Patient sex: M
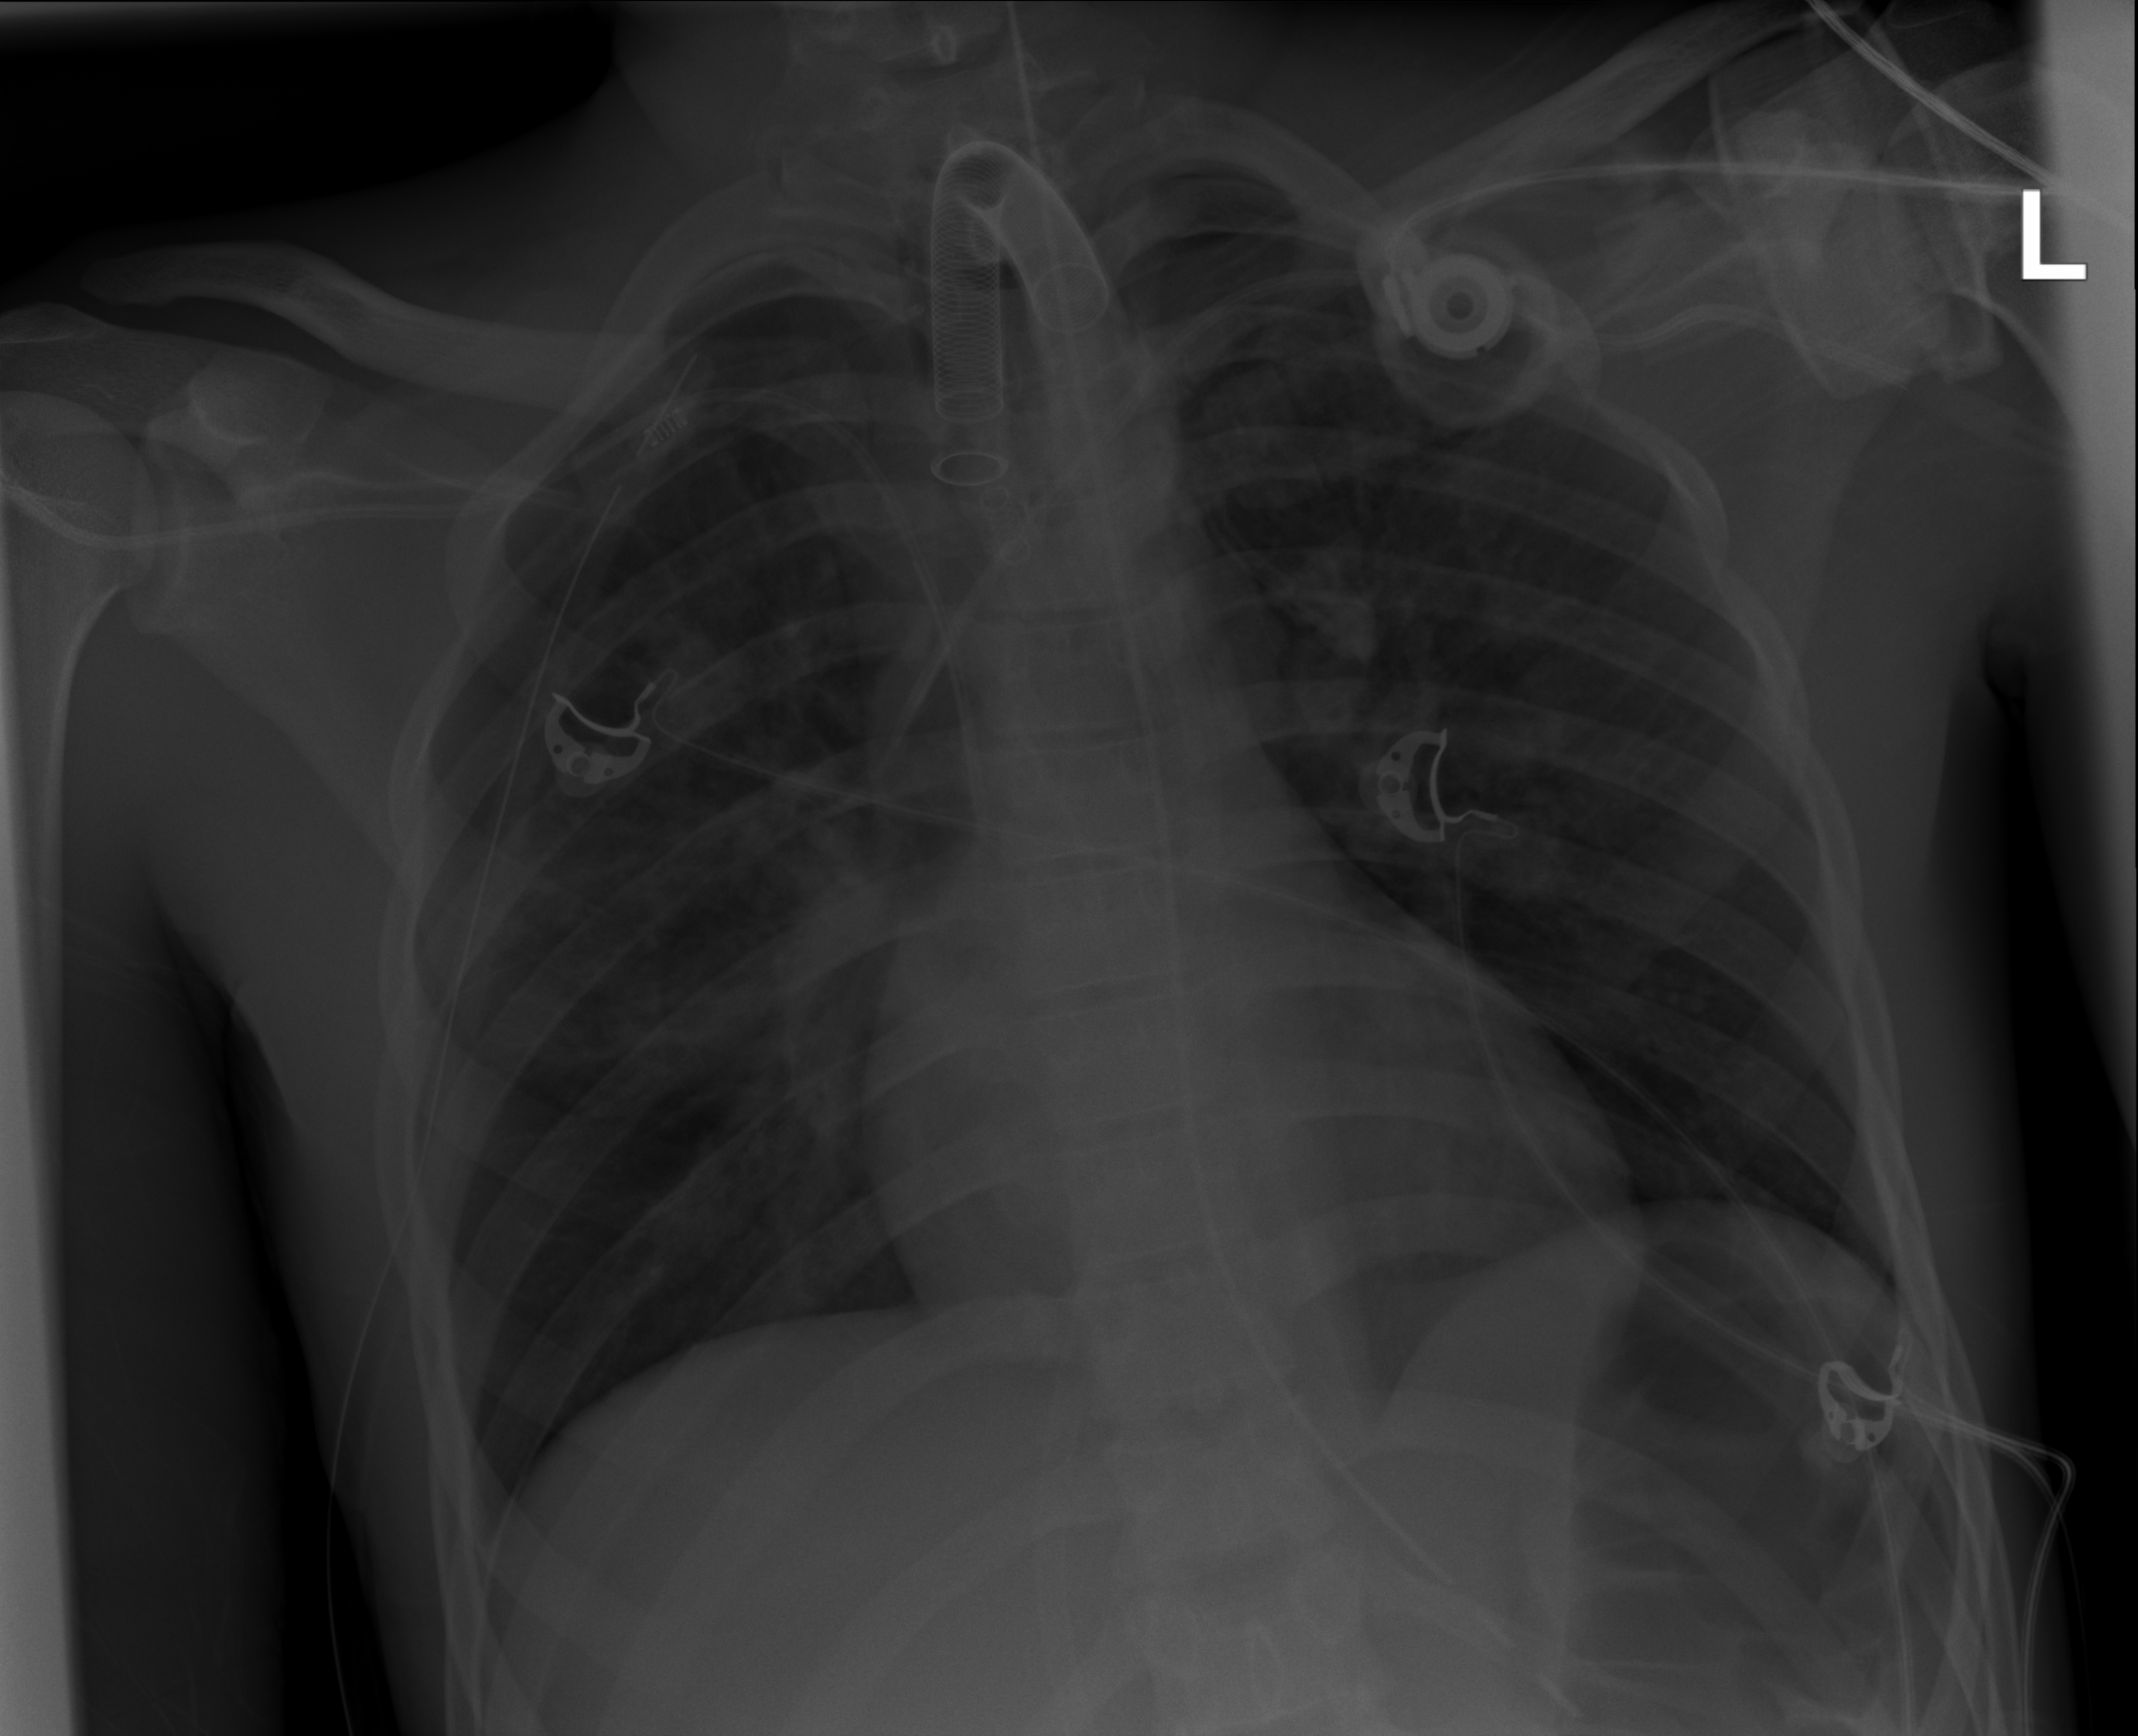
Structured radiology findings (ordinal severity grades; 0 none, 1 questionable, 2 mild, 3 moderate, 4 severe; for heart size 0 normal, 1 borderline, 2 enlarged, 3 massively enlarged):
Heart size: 0
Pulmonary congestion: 0
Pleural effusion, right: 0
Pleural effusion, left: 0
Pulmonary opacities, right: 3
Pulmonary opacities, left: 2
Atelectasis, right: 3
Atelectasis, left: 2